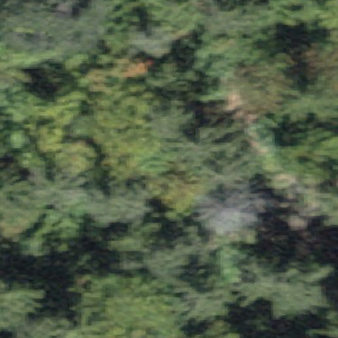
Label: other